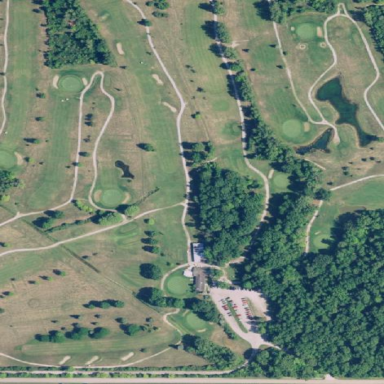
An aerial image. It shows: Golf course surrounded by greenery.